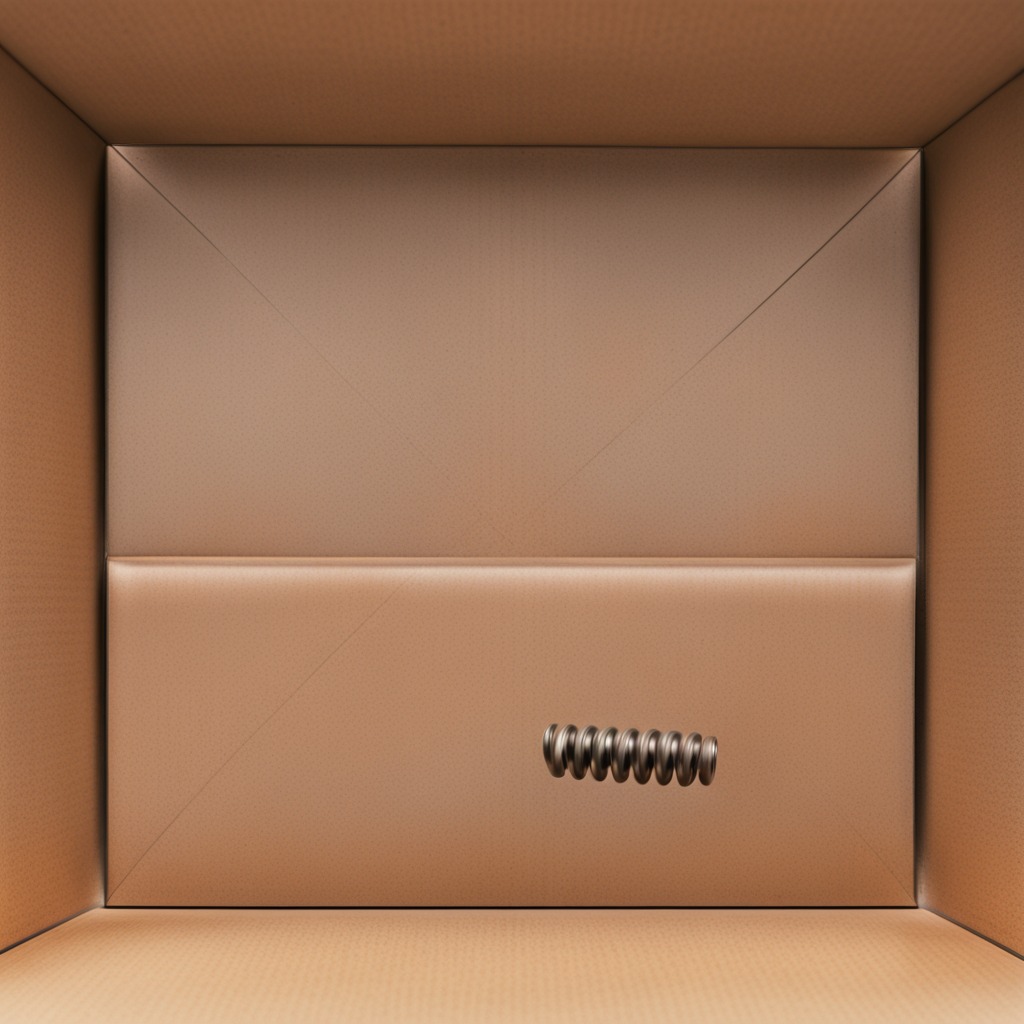
A coiled metal spring is lying on the cardboard box surface.